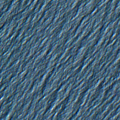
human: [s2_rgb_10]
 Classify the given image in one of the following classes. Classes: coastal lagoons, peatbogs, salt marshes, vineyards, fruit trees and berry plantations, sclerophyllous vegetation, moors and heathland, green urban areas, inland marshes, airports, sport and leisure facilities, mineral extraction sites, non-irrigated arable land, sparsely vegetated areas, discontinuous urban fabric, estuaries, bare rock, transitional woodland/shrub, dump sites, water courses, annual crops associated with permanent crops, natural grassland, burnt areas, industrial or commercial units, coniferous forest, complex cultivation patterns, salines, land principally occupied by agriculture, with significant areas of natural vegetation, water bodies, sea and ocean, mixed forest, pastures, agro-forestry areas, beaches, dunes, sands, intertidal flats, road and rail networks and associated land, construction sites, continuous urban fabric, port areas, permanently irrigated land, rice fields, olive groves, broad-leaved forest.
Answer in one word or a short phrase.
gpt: sea and ocean